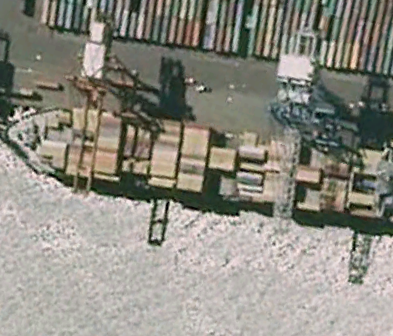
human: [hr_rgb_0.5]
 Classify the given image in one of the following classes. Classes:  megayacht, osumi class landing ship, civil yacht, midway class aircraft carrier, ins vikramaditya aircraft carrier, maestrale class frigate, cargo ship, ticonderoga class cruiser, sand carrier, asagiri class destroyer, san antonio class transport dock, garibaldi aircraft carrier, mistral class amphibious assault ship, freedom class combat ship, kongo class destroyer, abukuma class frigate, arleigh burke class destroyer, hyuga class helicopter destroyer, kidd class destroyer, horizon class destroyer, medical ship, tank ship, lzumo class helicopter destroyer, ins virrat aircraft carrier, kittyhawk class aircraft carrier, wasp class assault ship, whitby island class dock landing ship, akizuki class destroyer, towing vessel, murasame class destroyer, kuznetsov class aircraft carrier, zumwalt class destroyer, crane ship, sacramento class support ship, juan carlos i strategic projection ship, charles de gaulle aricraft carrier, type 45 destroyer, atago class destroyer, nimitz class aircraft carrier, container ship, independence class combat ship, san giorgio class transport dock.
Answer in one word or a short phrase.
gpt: Container ship